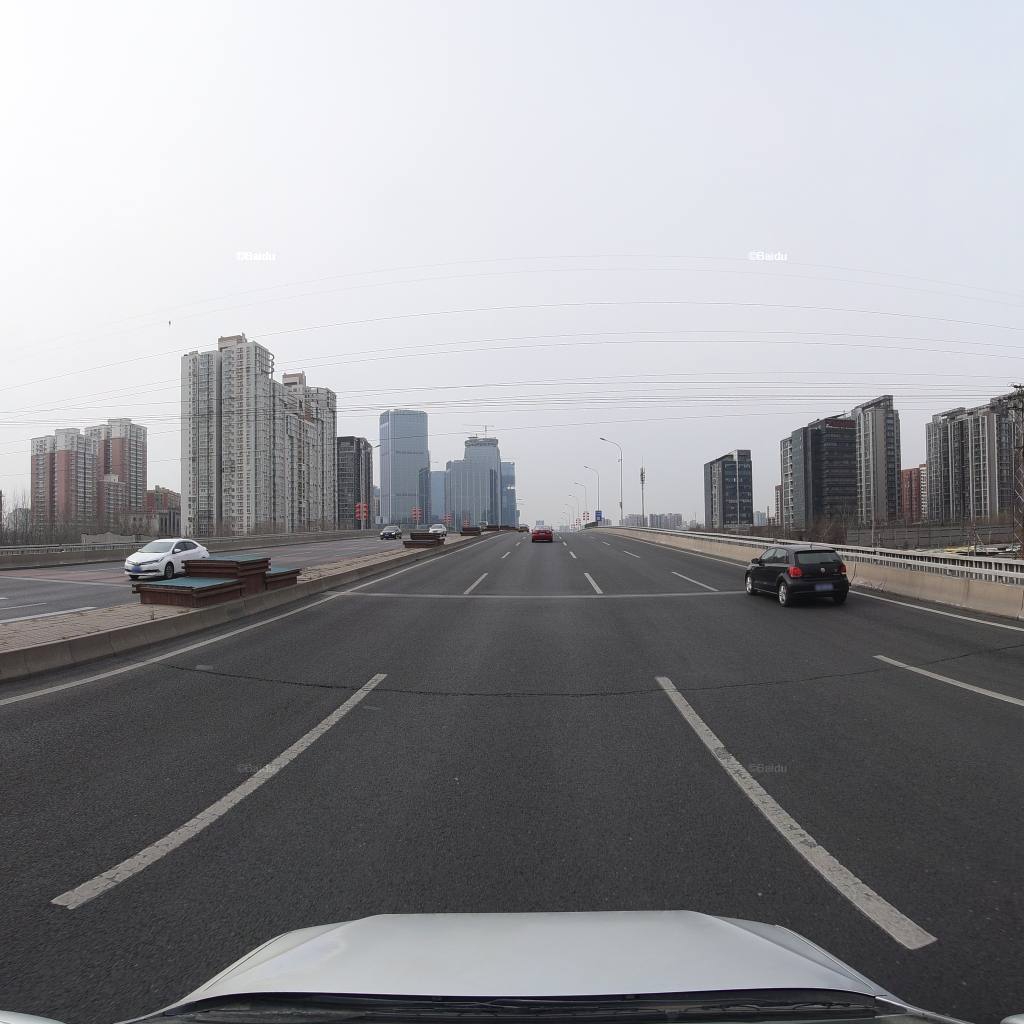
Region: Fengtai
Road damage annotations: transverse crack